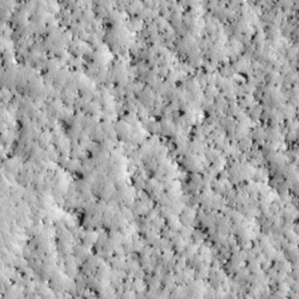
Label: non_frost